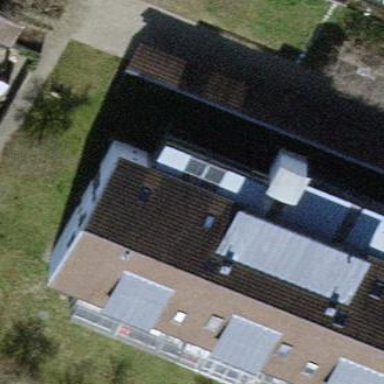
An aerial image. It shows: White apartment building with gabled roof.